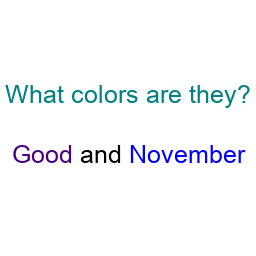
Color: indigo, blue
Background color: white
Question text color: teal